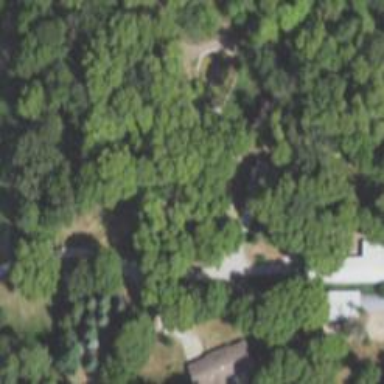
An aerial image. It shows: Driveway.